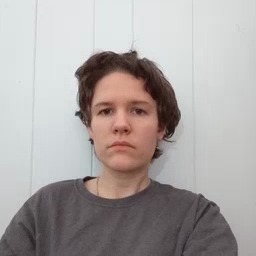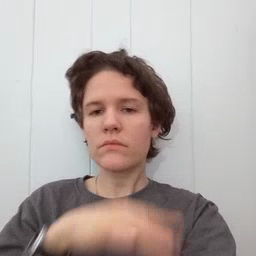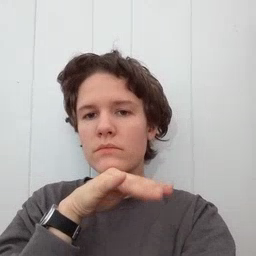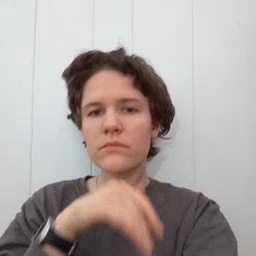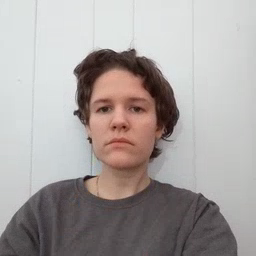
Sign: dirty